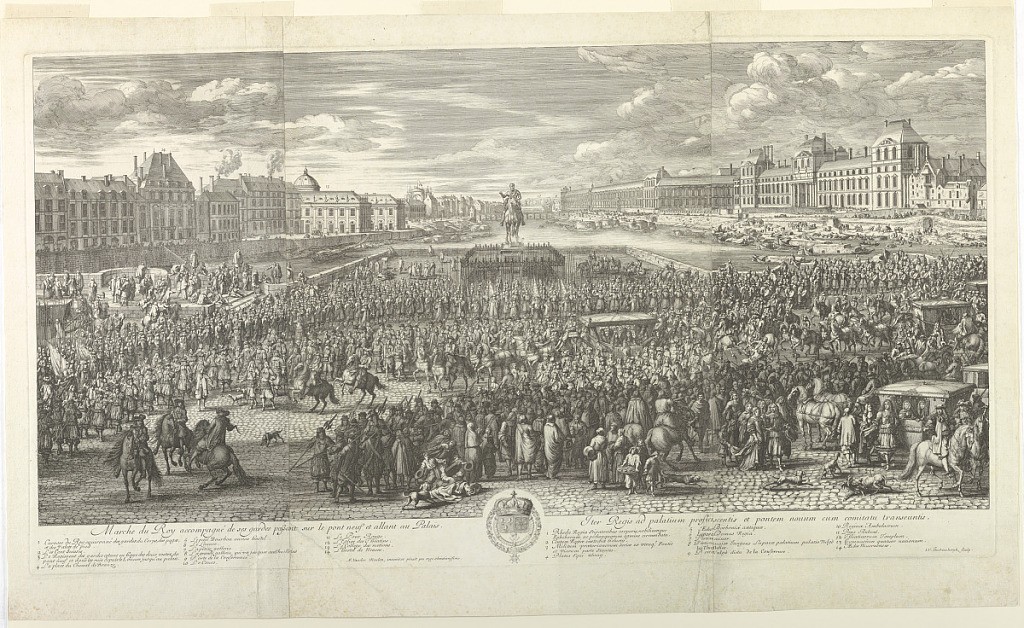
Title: Parade of Louis XIV on the Pont Neuf, Paris
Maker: Johann van Huchtenburgh, 1646 - 1733
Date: ca. 1670-1680
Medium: Engraving on paper
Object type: Print
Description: One of three plates joined vertically. Scene shows a large crowd witnessing Louis XIV crossing the Pont Neuf with his entourage. In the background appears the palace of the Louvre.